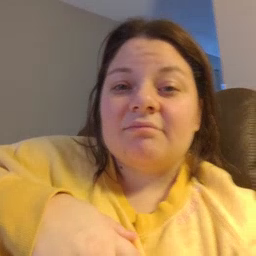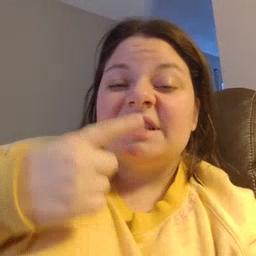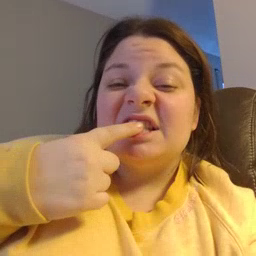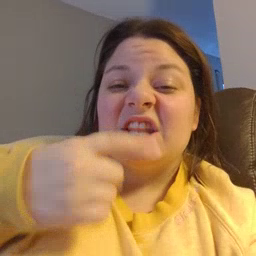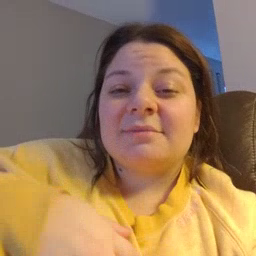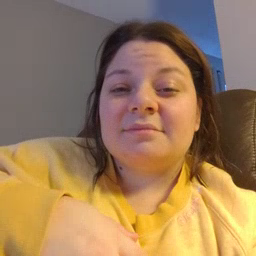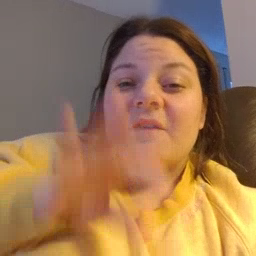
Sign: tooth